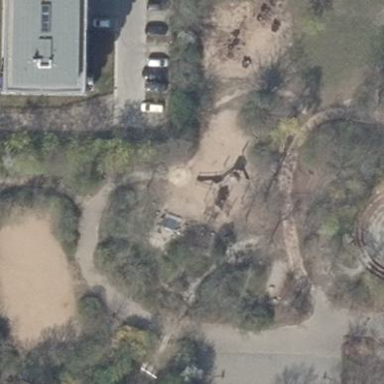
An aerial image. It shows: Playground area for leisure activities on the land.